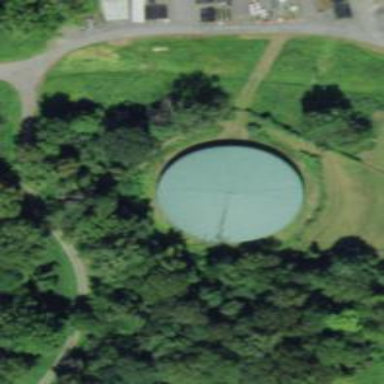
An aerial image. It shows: Water tower that is man-made.